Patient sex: M
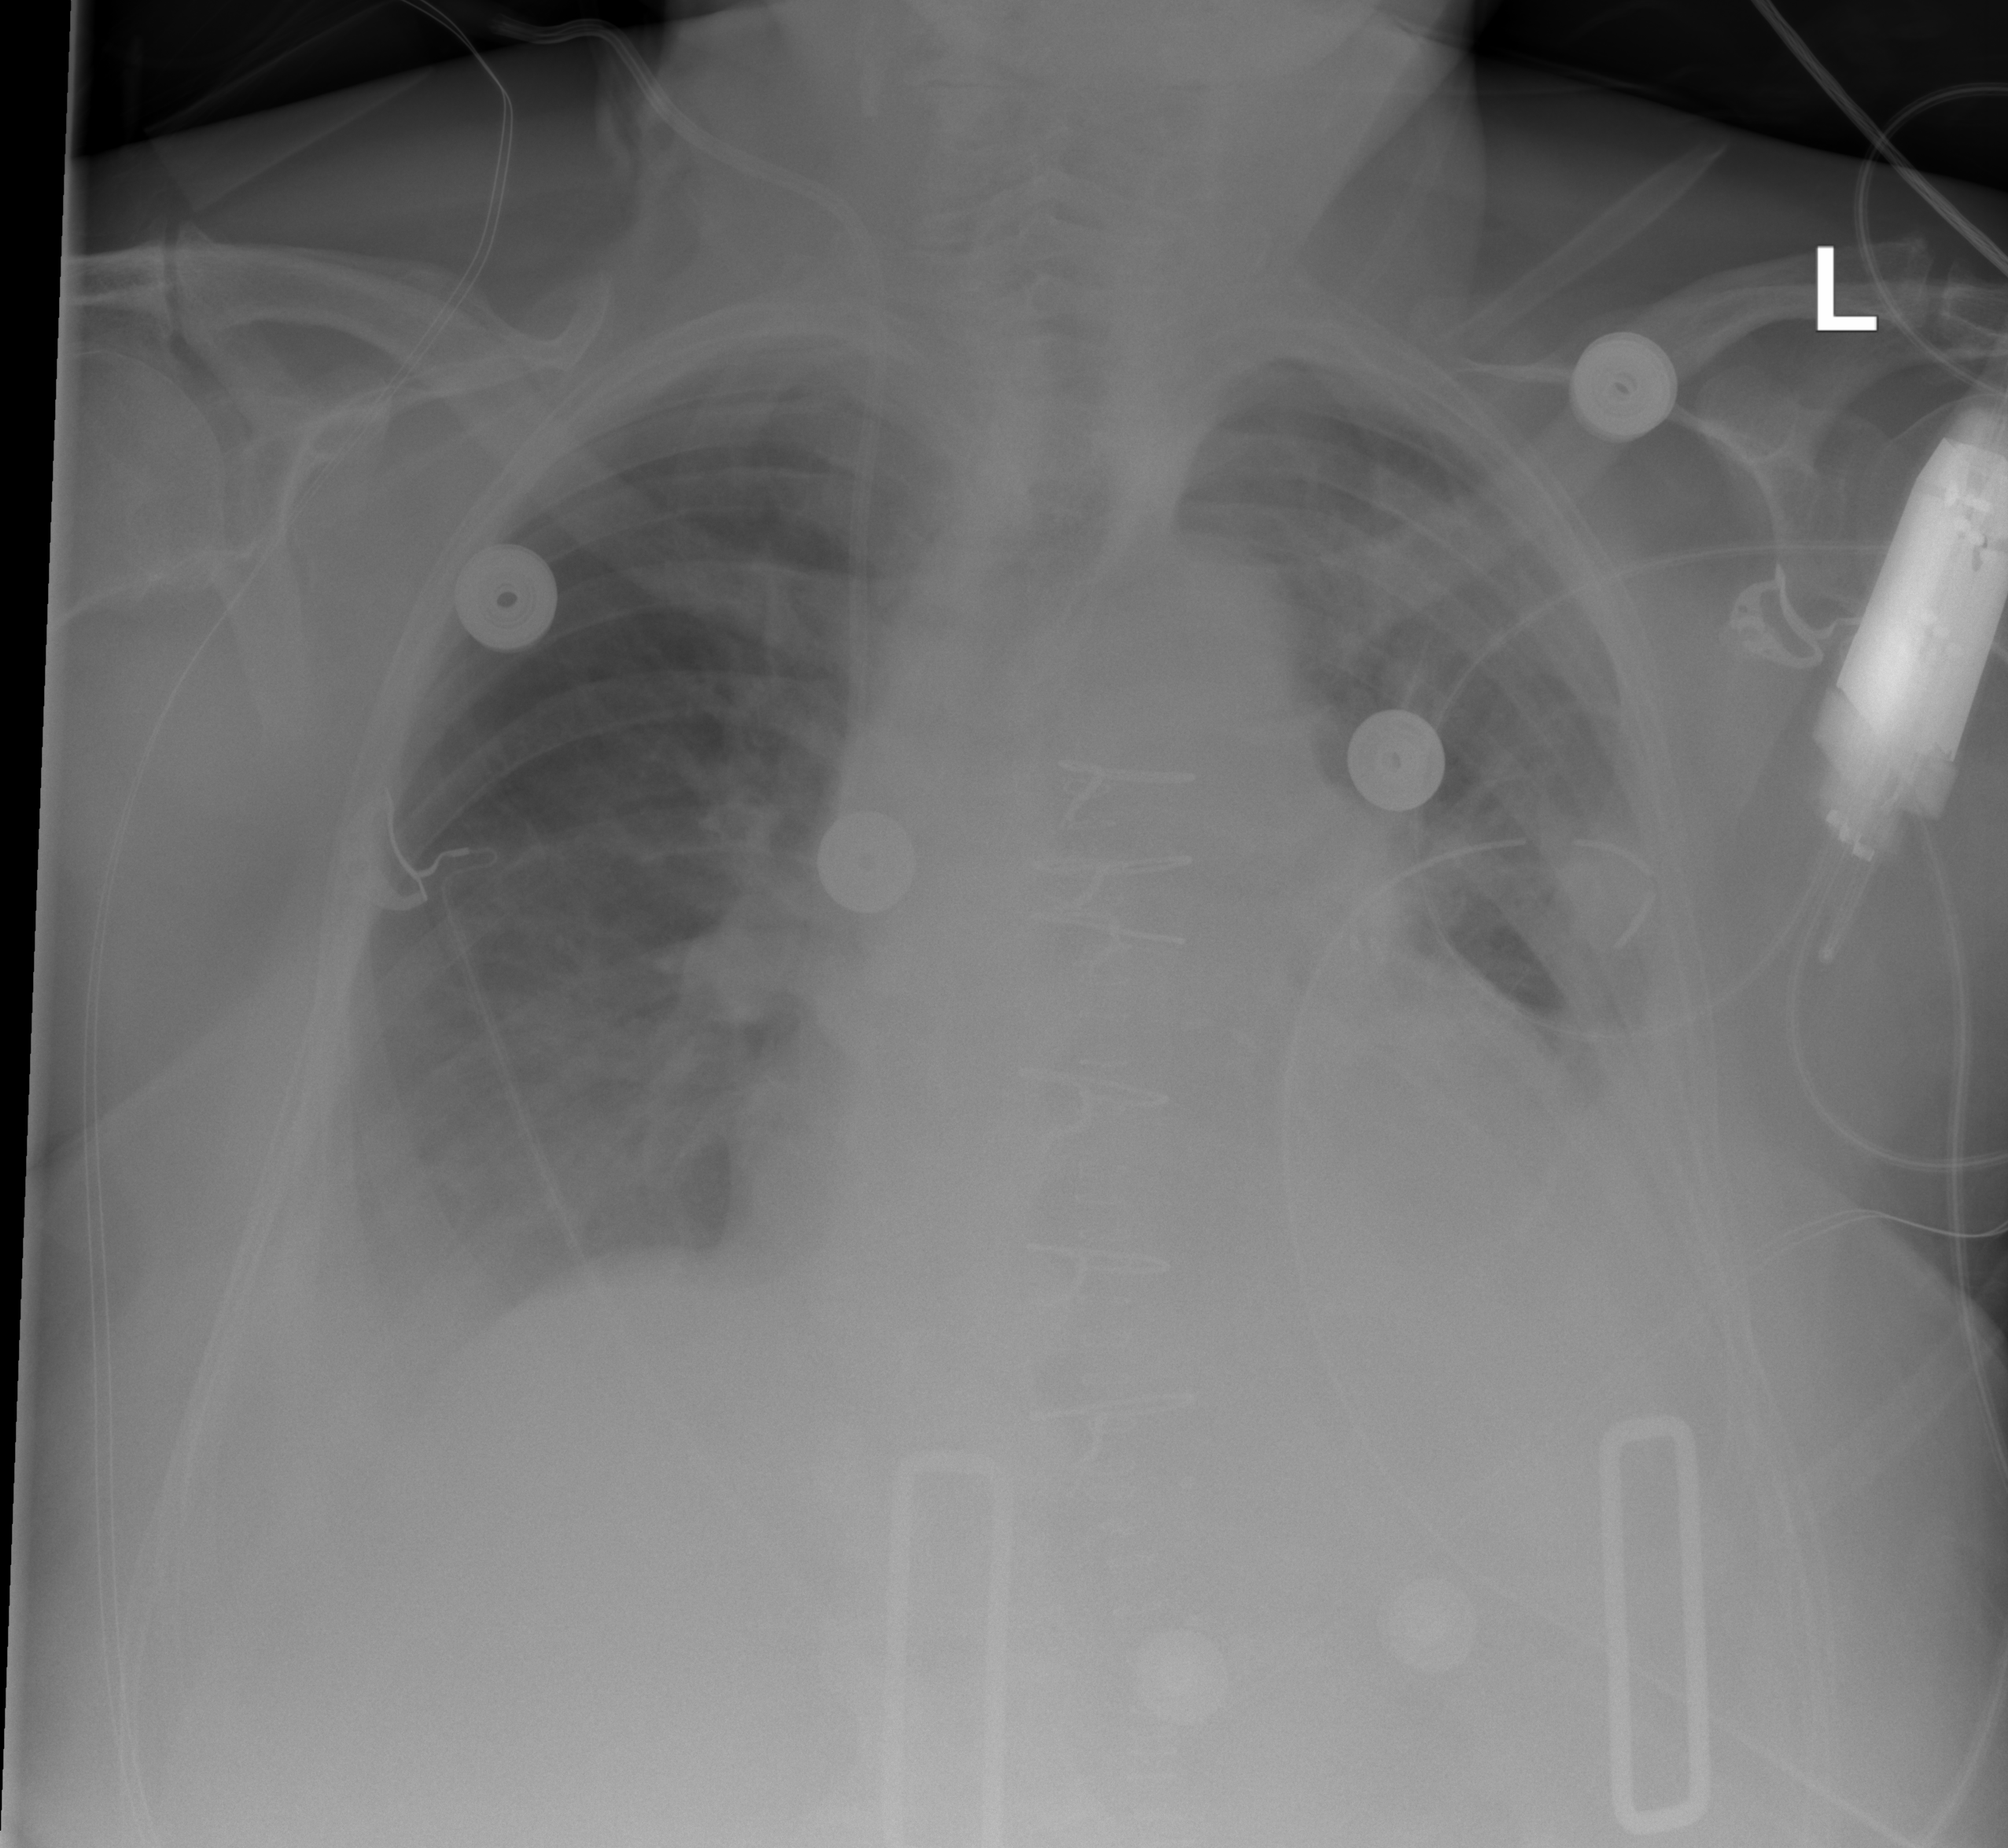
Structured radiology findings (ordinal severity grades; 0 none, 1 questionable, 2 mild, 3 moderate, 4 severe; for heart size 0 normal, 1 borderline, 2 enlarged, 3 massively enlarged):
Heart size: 2
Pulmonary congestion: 2
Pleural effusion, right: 2
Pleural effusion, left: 2
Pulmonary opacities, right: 0
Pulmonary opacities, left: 1
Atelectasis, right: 2
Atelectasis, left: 2